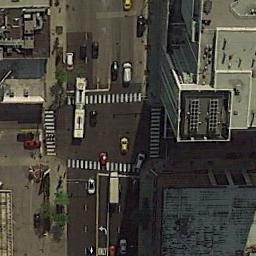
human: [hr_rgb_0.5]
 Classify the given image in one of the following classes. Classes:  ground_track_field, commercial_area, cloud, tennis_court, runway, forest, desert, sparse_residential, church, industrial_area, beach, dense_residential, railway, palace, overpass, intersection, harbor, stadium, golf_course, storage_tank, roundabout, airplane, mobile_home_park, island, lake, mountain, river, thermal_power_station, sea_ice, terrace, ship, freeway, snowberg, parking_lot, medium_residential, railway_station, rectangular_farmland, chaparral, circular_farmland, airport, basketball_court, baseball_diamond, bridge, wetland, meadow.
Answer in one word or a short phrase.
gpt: intersection